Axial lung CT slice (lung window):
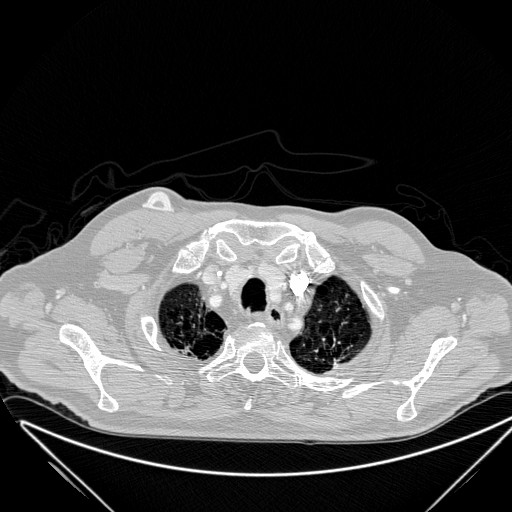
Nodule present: no